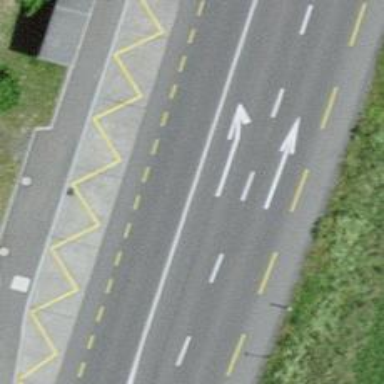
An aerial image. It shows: Bus stop with designated stop position for public transport.